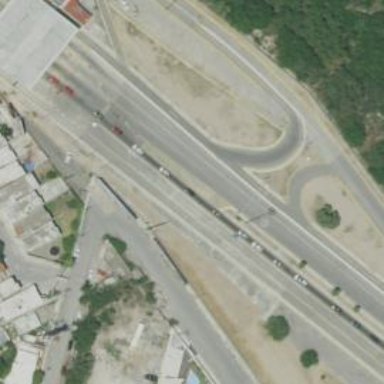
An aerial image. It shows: Primary link highway.